Interaction volume radius: 5 \u00c5
Interaction volume height: 15 \u00c5
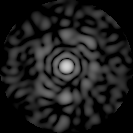
Disorder parameter: 0.8365